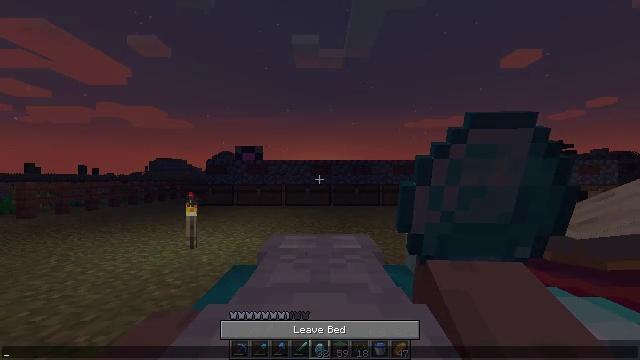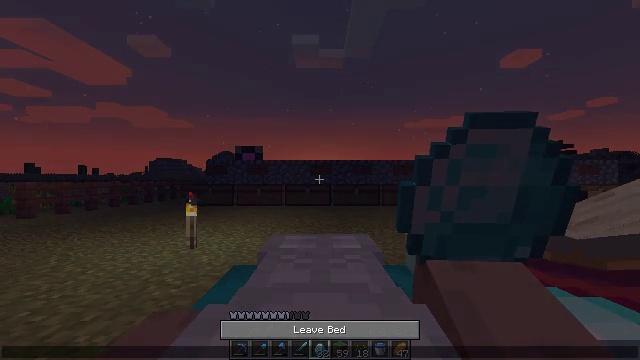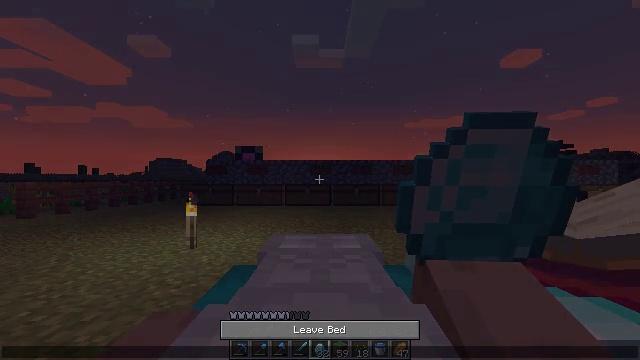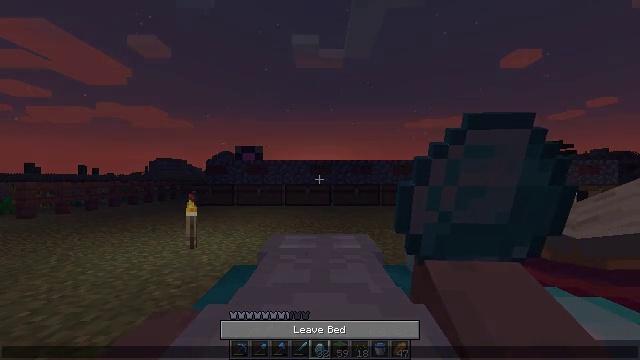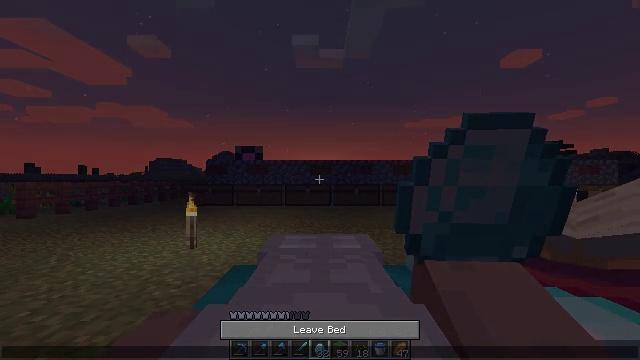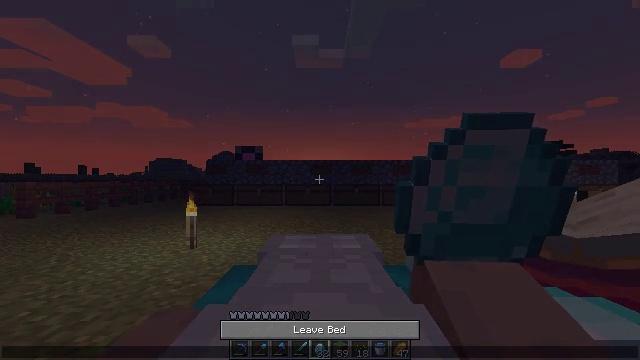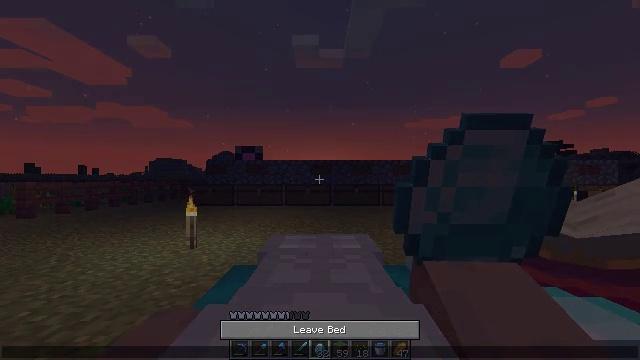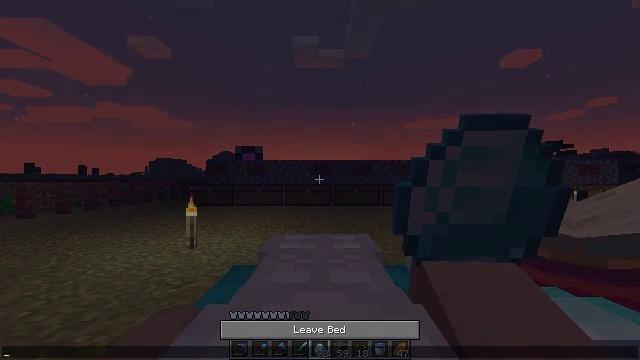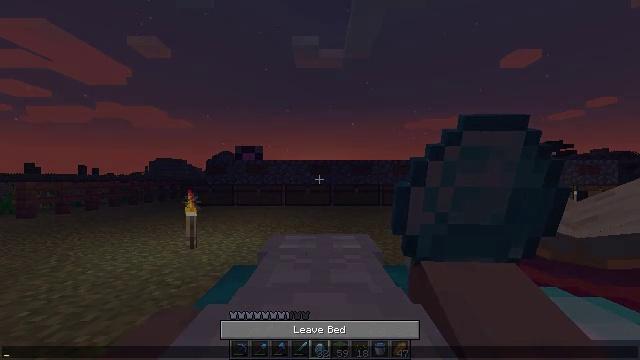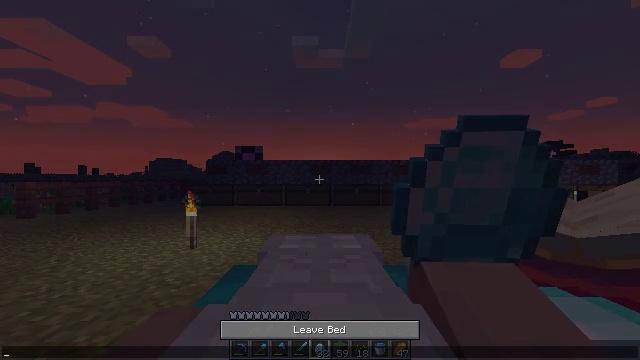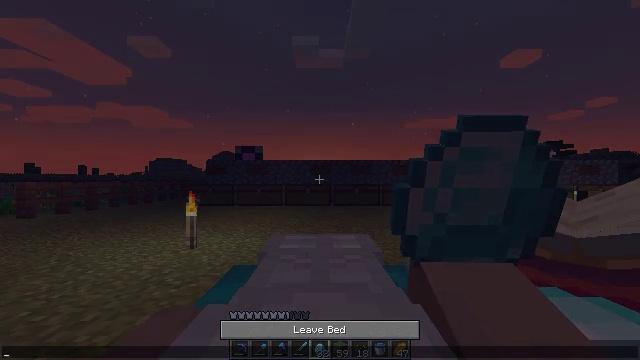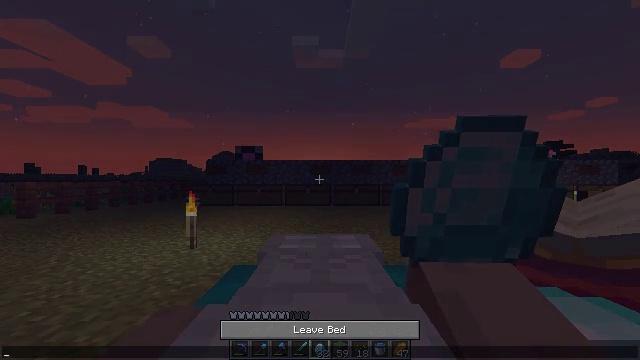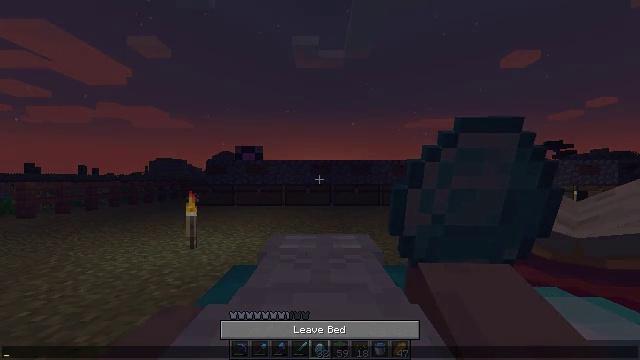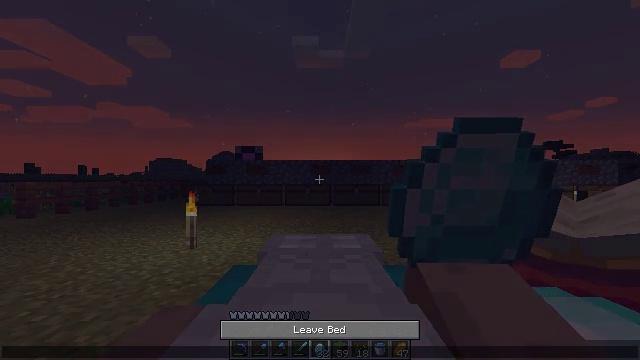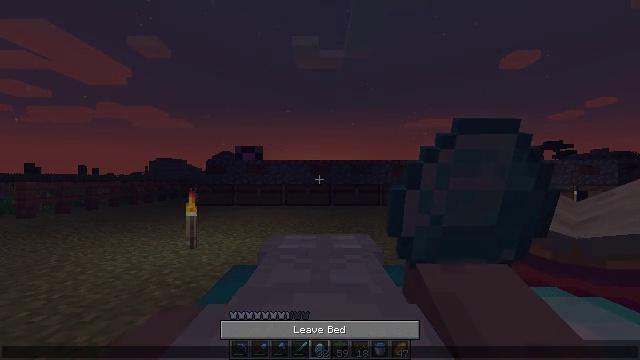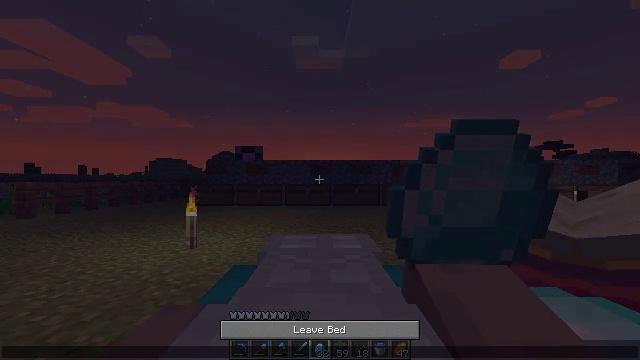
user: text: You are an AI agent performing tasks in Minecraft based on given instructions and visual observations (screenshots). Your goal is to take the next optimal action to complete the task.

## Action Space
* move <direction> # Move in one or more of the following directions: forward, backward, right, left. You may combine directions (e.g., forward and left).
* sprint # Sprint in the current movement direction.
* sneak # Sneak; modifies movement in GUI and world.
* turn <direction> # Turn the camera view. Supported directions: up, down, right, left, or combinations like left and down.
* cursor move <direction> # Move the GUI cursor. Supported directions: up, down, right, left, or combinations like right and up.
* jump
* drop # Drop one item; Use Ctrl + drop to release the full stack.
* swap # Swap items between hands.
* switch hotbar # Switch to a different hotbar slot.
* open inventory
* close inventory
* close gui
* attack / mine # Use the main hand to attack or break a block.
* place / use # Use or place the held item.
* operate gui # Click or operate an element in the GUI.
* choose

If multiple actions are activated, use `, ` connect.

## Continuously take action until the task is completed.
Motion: motion action
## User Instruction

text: Remove a grass block from the inventory.
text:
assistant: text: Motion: no_op
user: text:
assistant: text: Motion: no_op
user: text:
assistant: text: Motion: no_op
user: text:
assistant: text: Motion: no_op
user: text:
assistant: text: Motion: no_op
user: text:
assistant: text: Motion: no_op
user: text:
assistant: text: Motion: no_op
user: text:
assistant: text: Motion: no_op
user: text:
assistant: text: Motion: no_op
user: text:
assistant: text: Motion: no_op
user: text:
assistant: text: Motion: no_op
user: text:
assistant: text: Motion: no_op
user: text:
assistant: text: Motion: no_op
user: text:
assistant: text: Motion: no_op
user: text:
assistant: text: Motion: no_op
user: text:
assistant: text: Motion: no_op
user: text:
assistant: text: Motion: no_op
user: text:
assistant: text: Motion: no_op
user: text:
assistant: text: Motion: no_op
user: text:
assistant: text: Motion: no_op
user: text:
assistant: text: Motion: no_op
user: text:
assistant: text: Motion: no_op
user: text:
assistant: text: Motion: no_op
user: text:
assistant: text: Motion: no_op
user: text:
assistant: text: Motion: no_op
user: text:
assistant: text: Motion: no_op
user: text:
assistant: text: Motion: no_op
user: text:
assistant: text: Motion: no_op
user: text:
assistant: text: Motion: no_op
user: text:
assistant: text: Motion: no_op